Field crop: tomato
Growth stage: 2
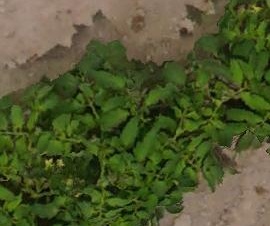
Species: tomato